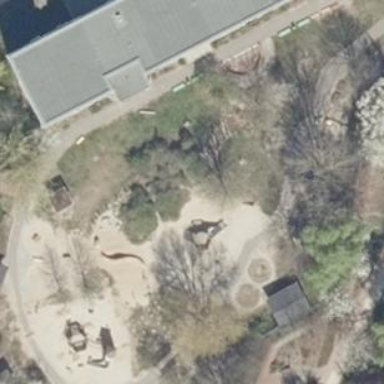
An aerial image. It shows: Kindergarten.